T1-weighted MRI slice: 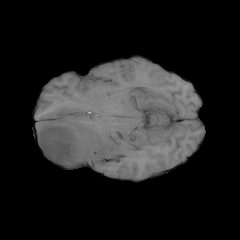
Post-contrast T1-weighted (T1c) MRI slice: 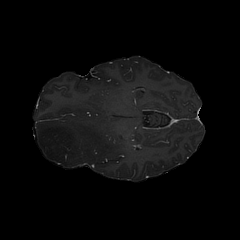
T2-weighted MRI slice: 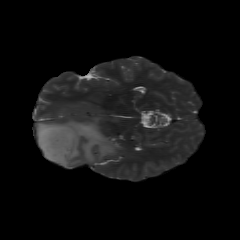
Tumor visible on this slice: yes